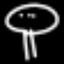
Label: mushroom